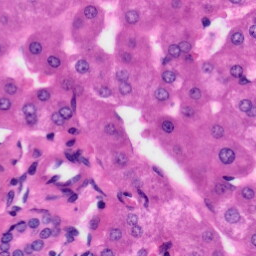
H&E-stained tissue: Liver